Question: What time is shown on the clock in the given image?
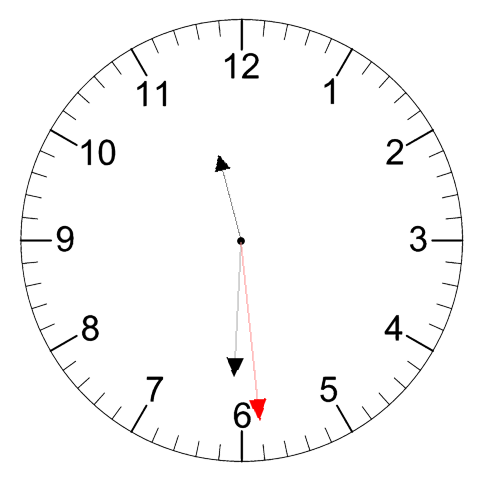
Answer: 11:30:29